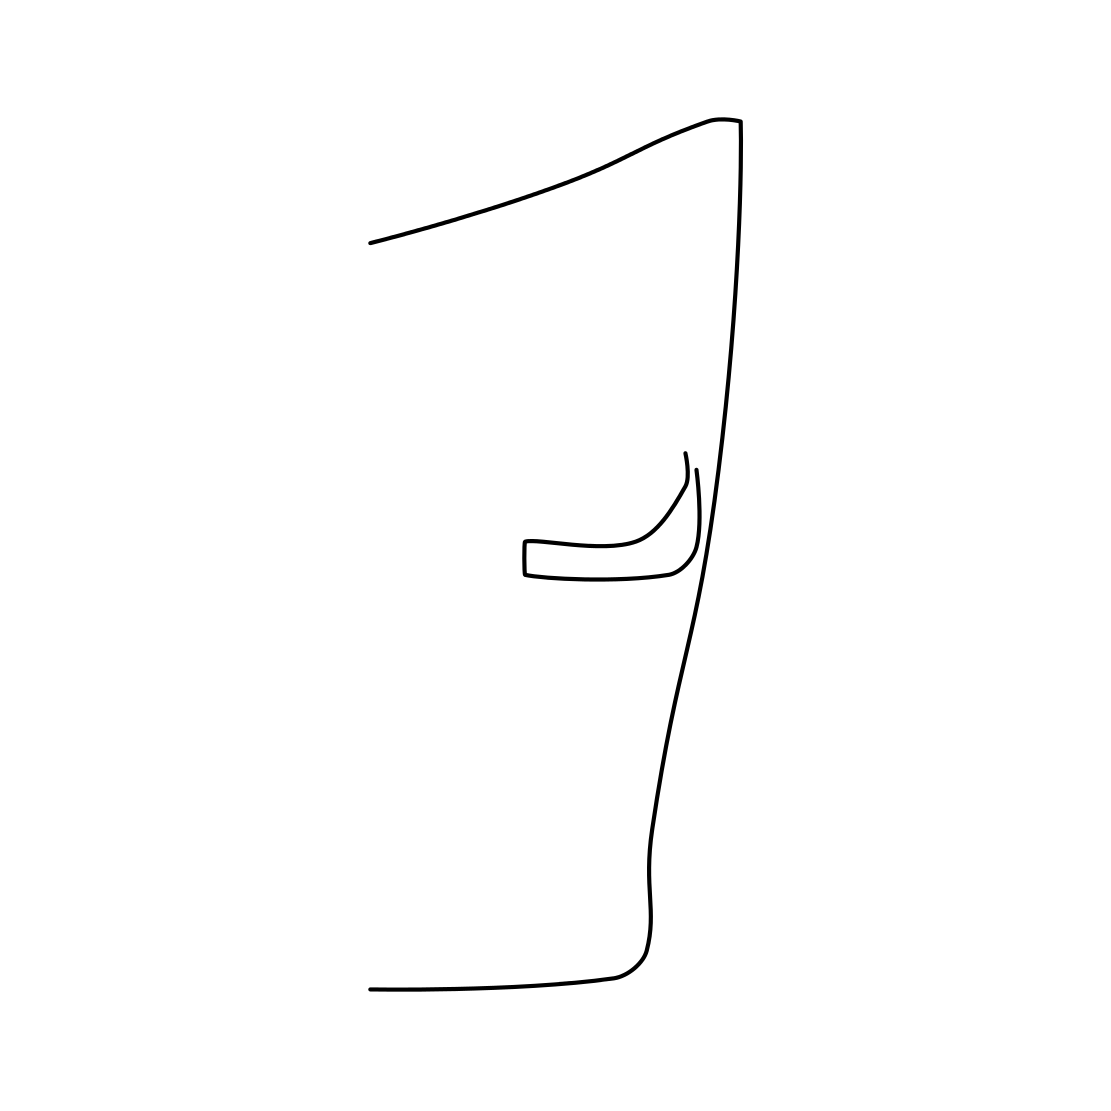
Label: door handle